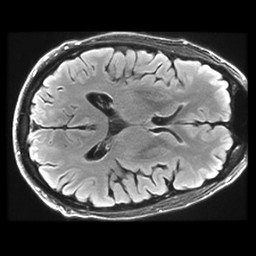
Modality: FLAIR
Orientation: axial
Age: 66
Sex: male
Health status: healthy
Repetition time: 12 s
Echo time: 0.09782 s